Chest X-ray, AP view. Patient: 66 years old, sex M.
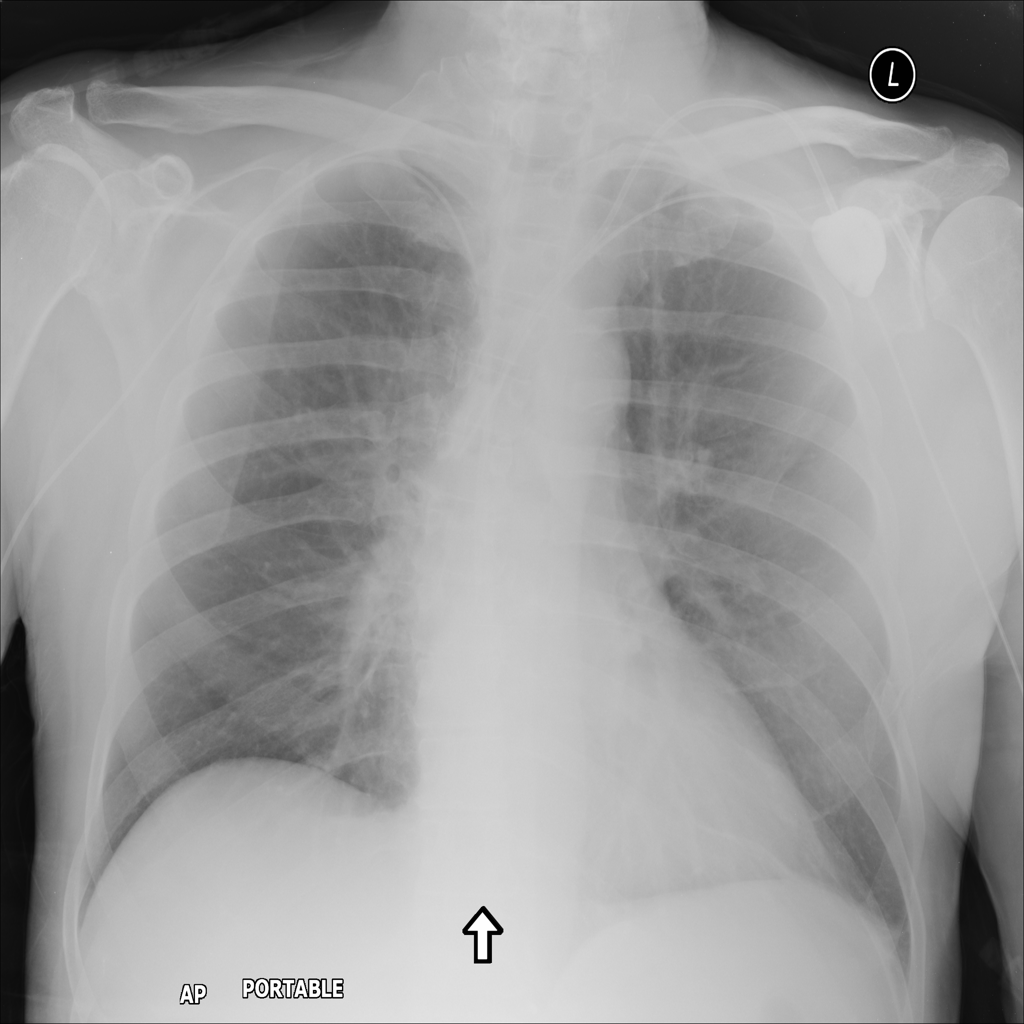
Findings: Atelectasis